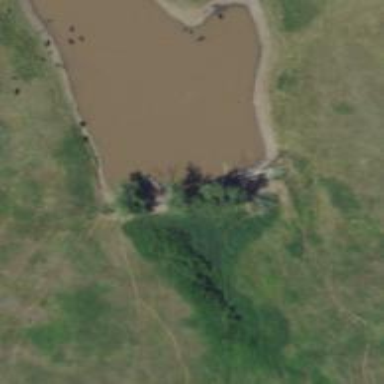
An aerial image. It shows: Dam across waterway.